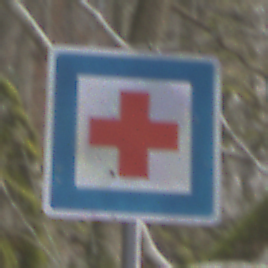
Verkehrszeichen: ErsteHilfe
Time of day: MorningAfternoon
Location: Outdoor (Nature)
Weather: PartlyCloudy
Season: NotSpecified
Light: Natural